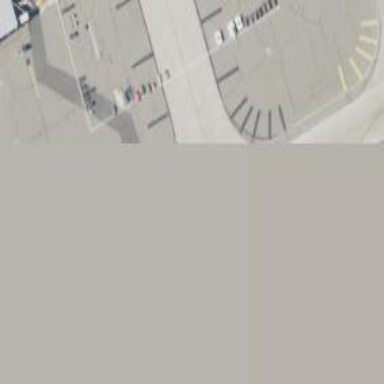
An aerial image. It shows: View of taxiway at the airport.